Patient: sex F, age 41
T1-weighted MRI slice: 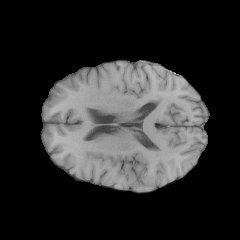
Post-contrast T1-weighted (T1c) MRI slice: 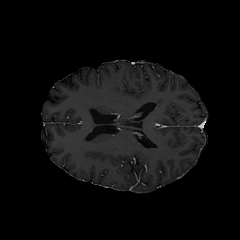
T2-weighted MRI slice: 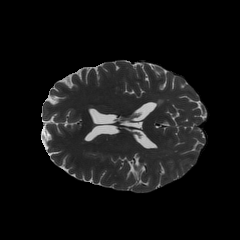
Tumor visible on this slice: no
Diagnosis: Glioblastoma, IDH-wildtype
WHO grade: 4